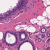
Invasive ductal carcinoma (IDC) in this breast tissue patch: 0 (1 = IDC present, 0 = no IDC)